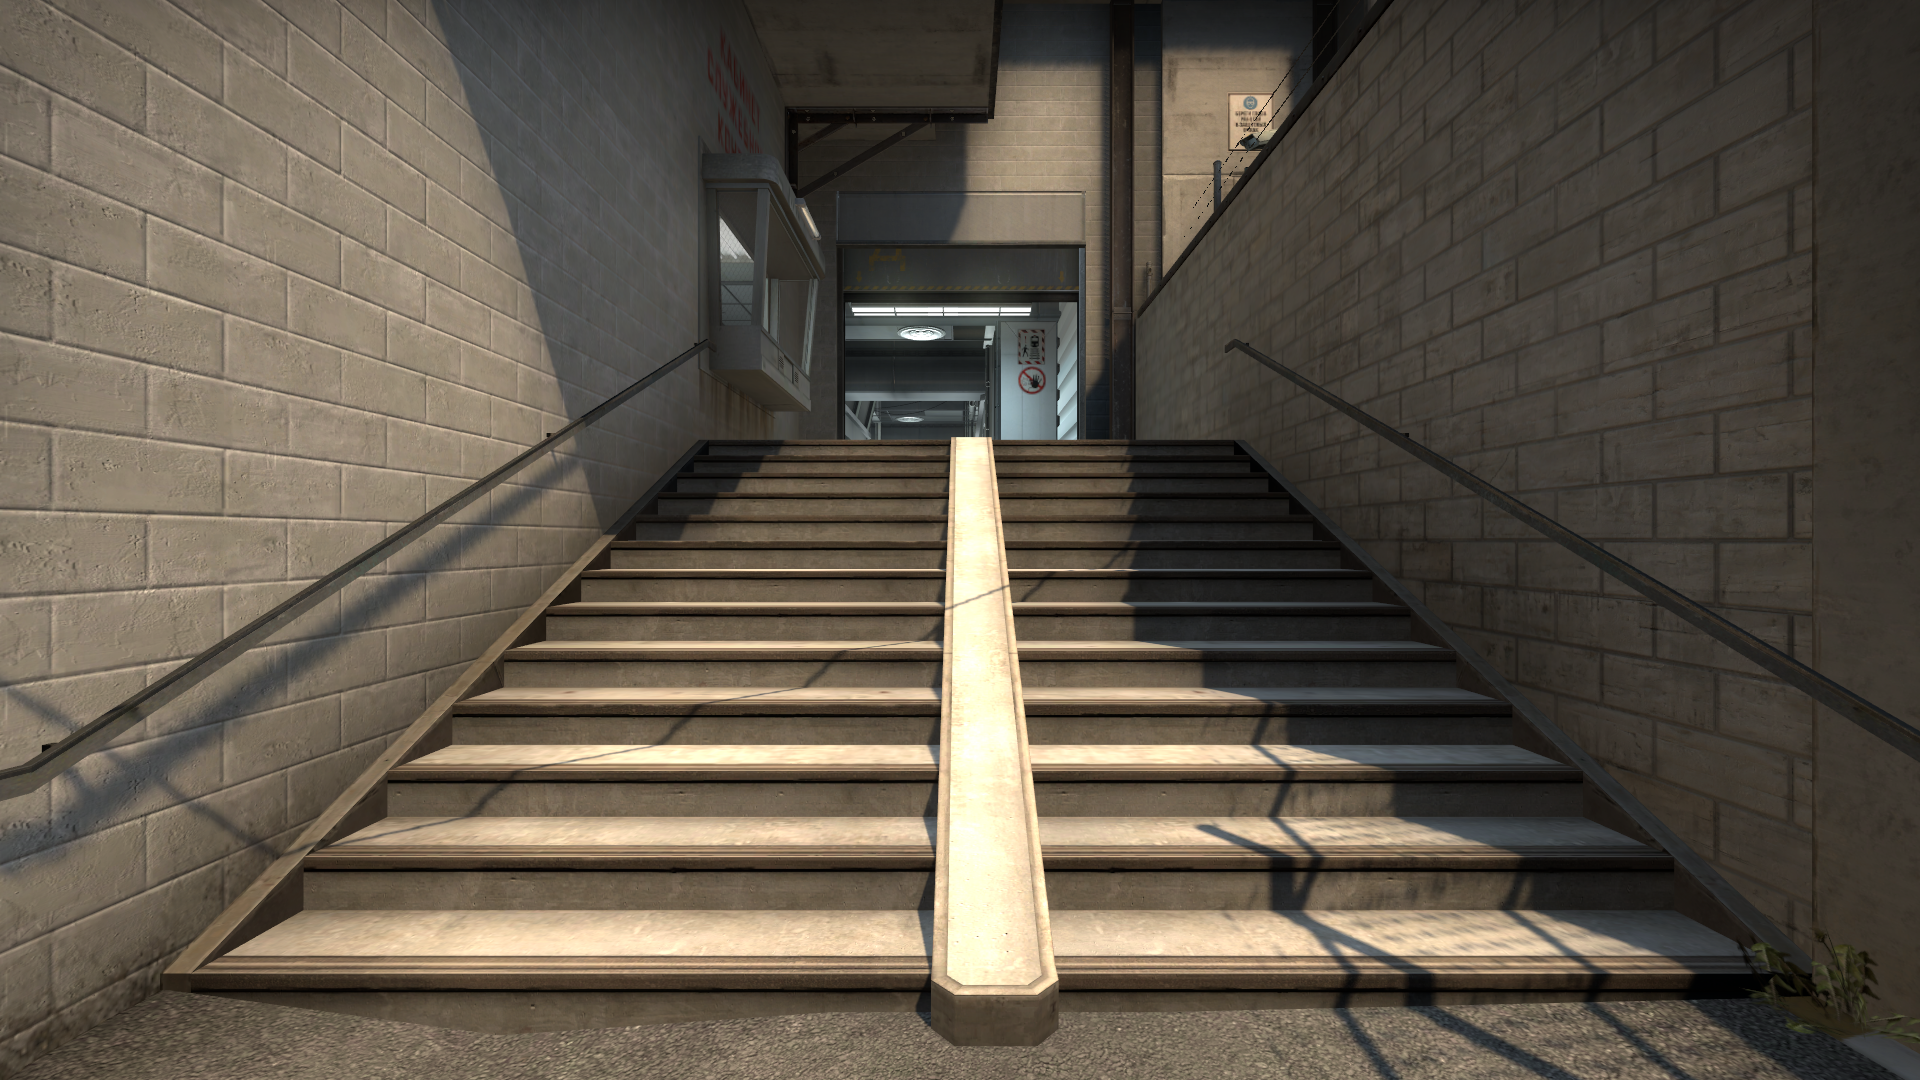
Map: de_train